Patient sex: M
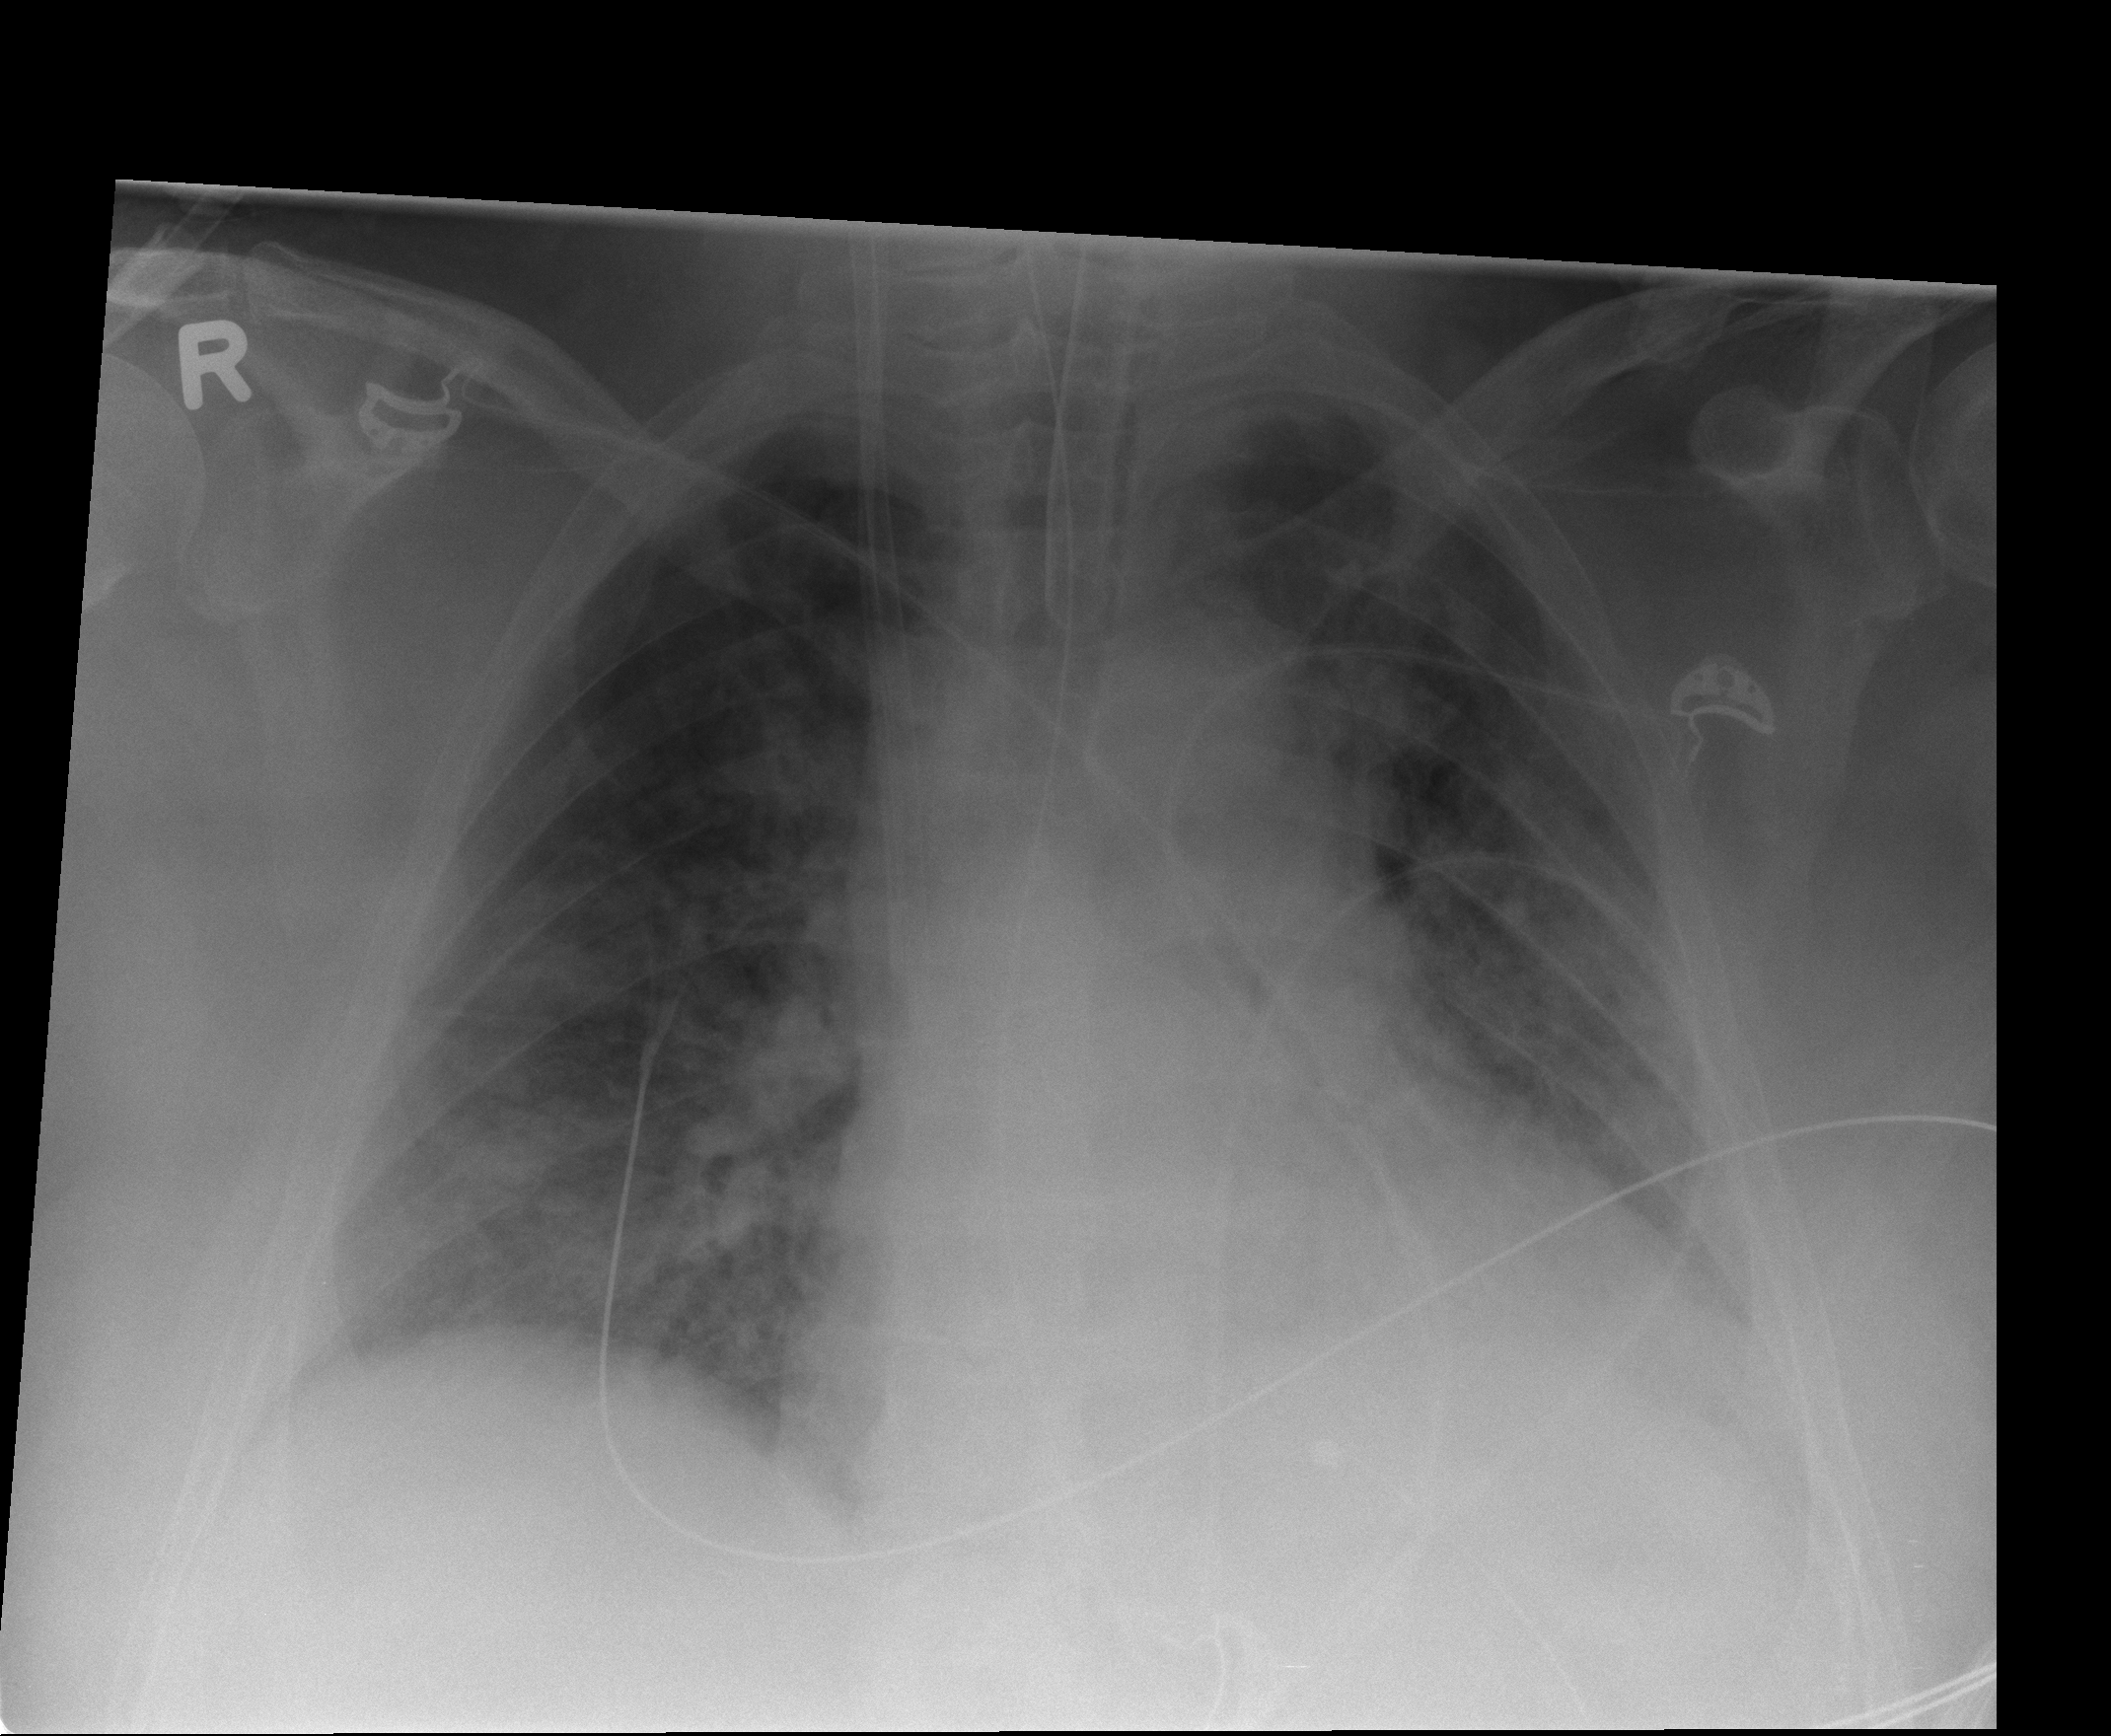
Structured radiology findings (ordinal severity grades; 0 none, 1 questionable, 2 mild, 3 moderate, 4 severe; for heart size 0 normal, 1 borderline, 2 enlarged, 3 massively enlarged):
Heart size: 2
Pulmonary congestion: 0
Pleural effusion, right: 1
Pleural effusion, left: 2
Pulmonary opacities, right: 2
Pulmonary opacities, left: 2
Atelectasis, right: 2
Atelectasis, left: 2